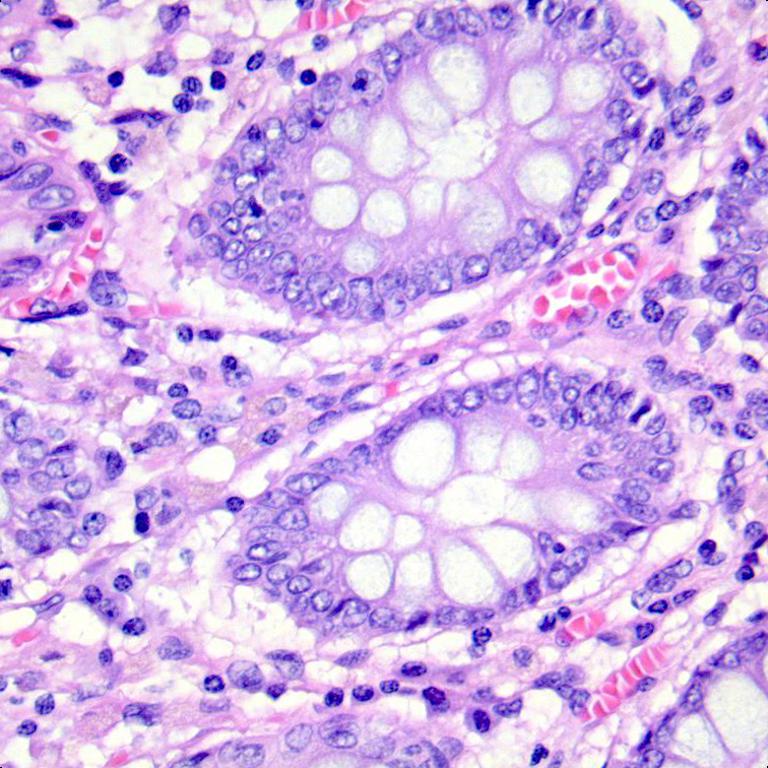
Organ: colon
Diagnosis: benign